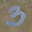
Label: 3